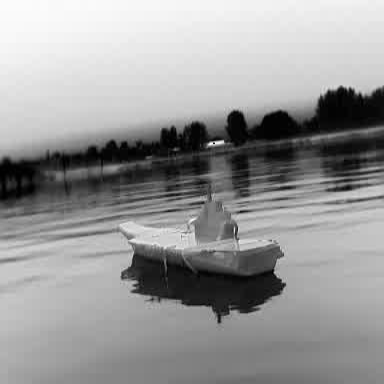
There is a warship in the infrared image.